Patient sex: F
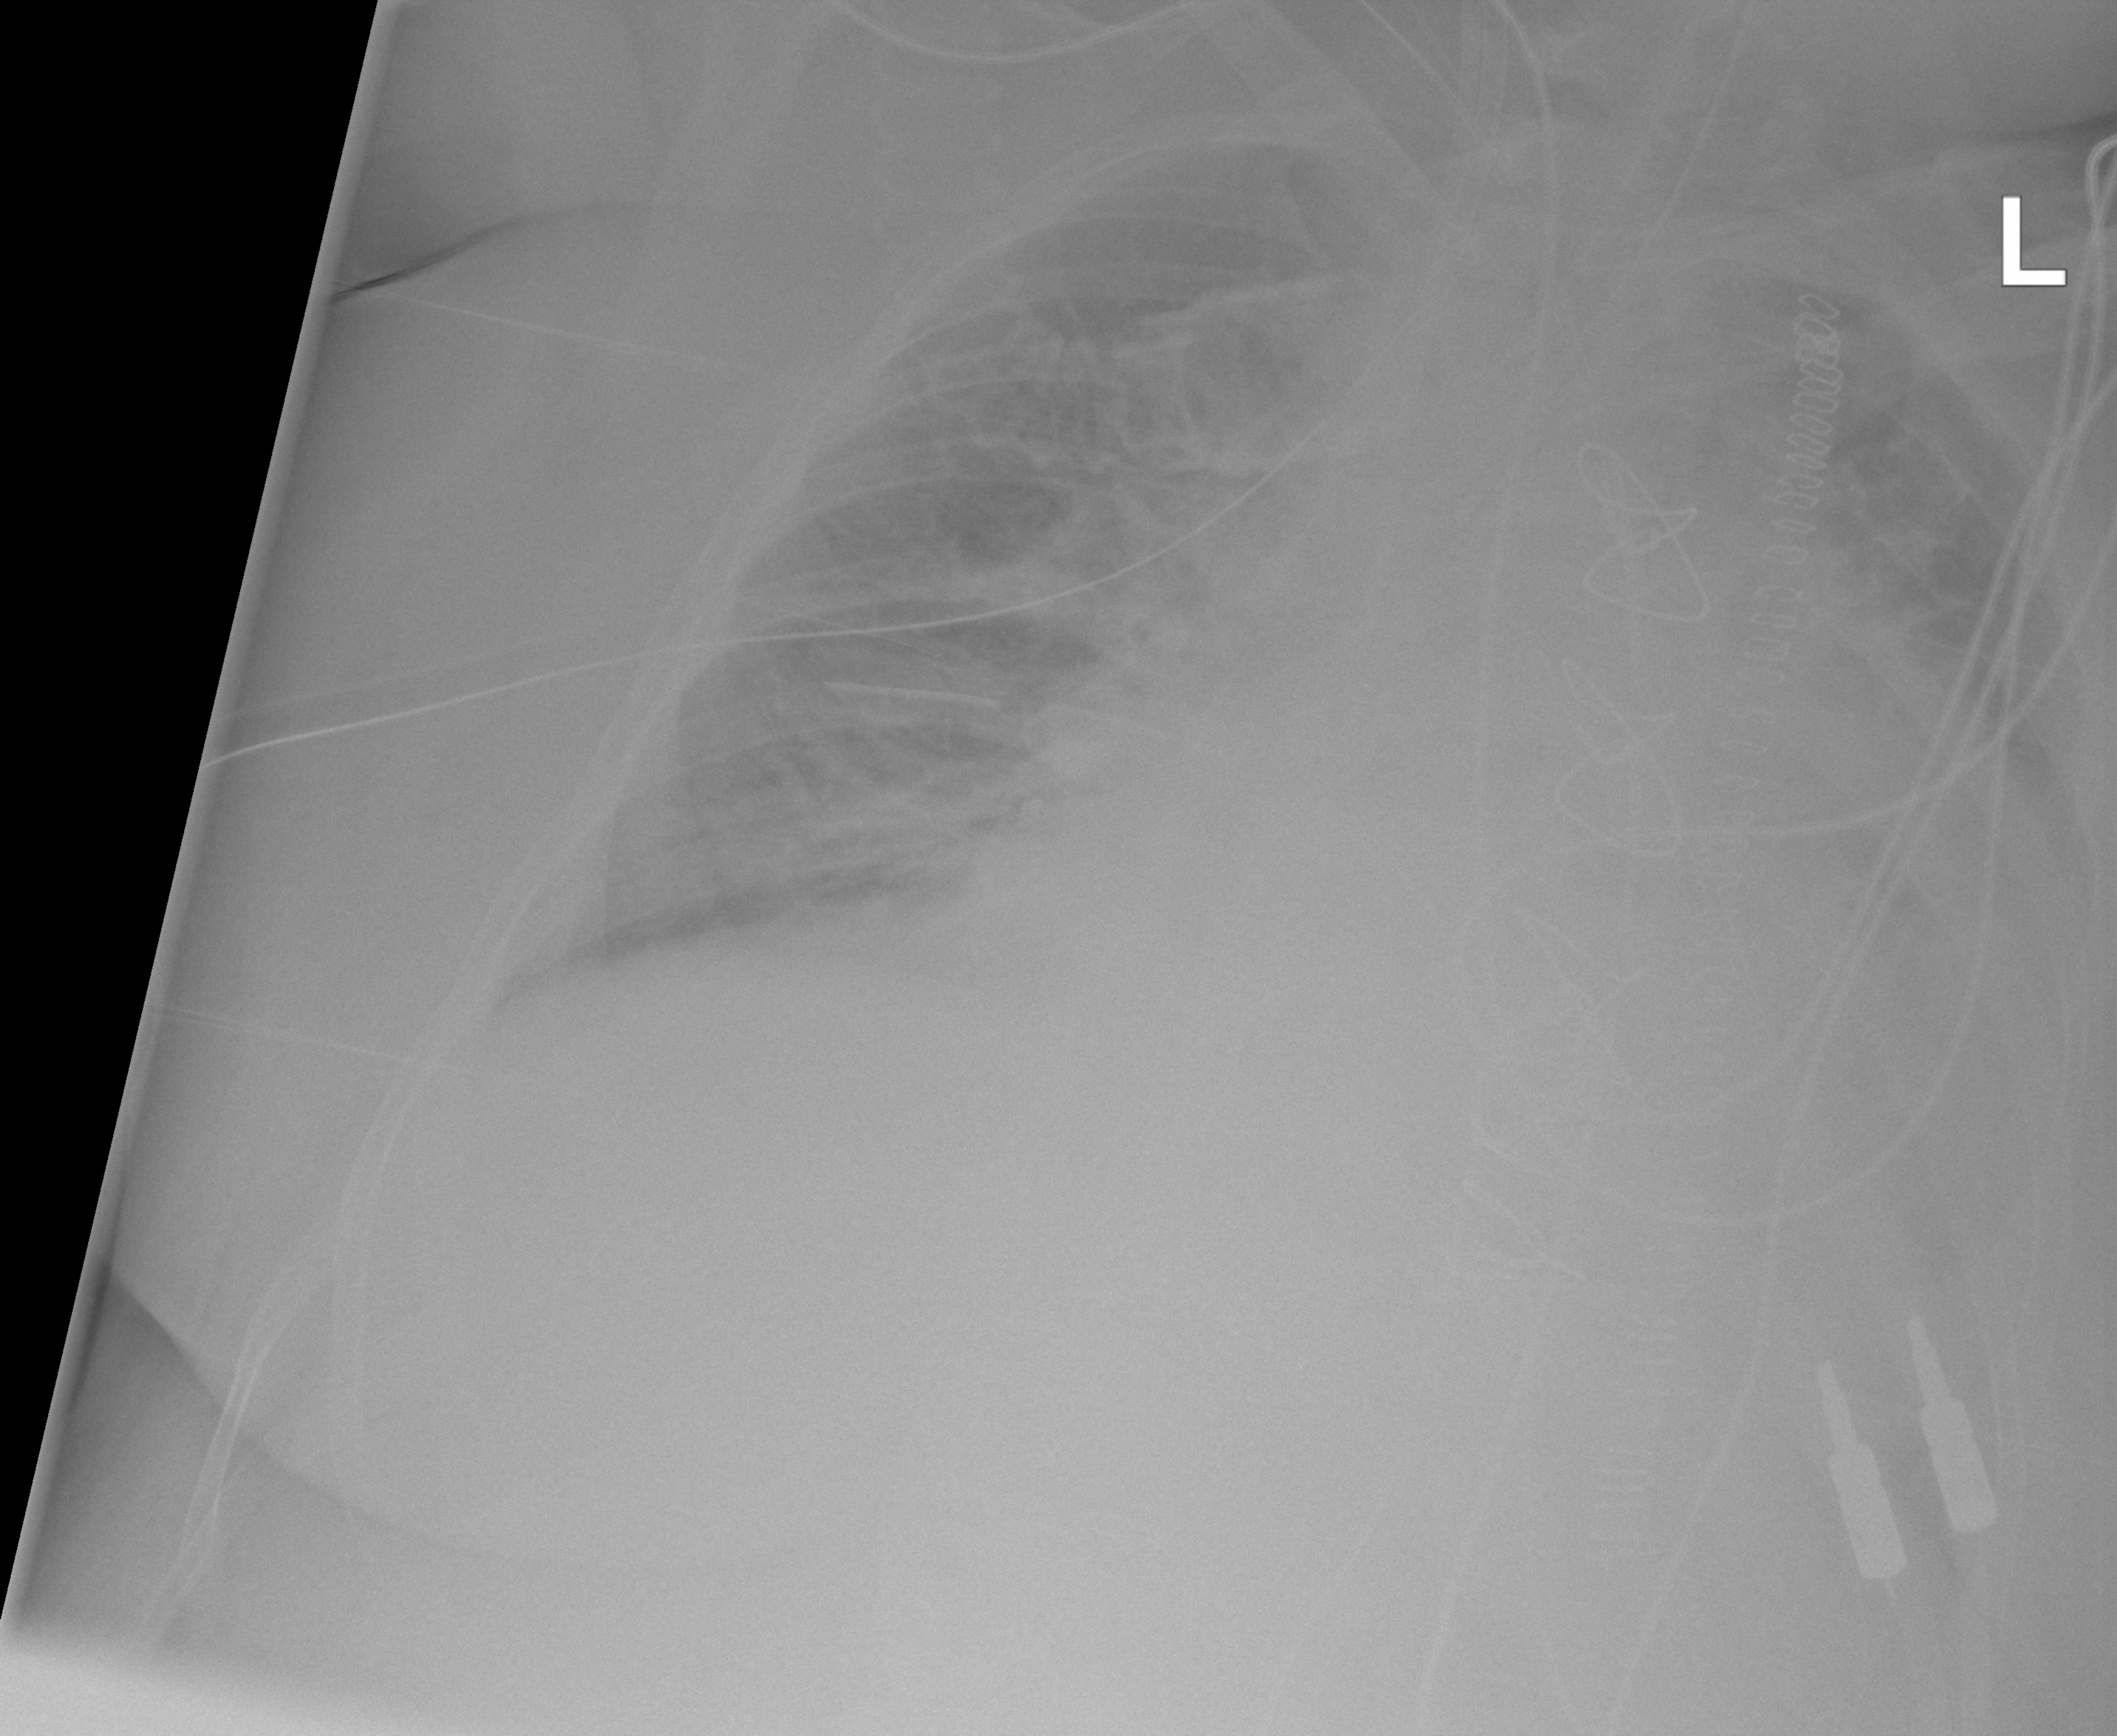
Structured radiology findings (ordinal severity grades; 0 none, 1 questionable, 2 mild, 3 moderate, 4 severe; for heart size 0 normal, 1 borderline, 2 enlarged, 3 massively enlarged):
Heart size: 2
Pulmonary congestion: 2
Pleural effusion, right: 2
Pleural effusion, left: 2
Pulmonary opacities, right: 1
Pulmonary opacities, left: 1
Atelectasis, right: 2
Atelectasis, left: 2